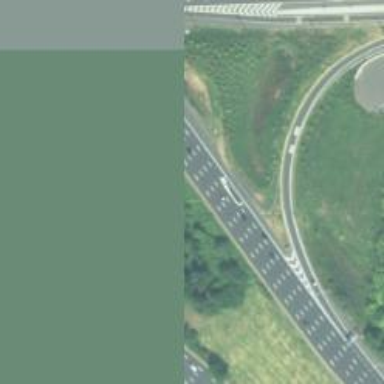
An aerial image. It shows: Motorway junction.